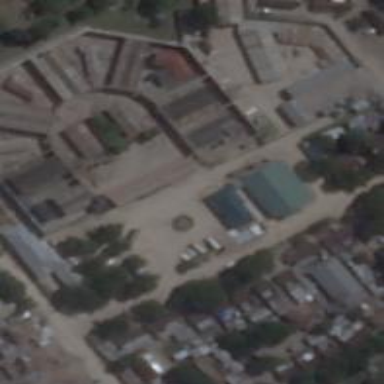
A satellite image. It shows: Prison with wall around it.